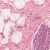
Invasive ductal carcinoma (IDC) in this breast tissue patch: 0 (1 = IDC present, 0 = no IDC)